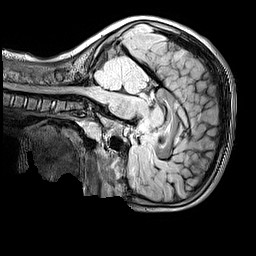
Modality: FLAIR
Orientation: sagittal
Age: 11
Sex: male
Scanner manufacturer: siemens
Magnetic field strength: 3 T
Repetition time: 5 s
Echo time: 0.388 s